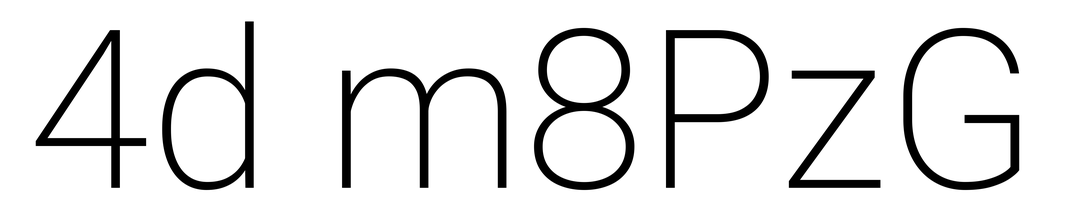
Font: Roboto_ExtraLight